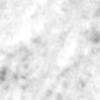
Label: no_change